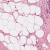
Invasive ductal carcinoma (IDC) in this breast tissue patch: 1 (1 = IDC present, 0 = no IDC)